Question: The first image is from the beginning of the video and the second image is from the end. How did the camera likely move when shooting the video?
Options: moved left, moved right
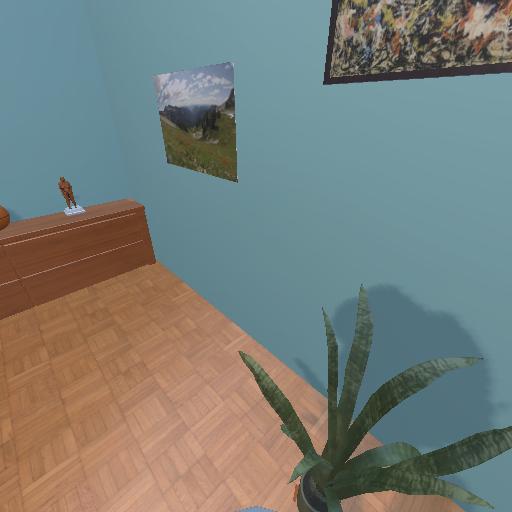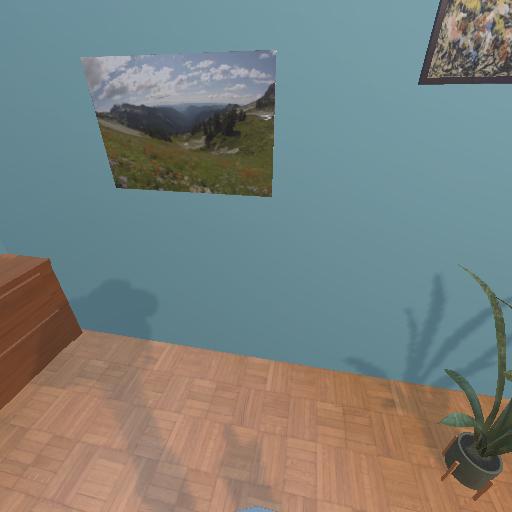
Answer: moved left